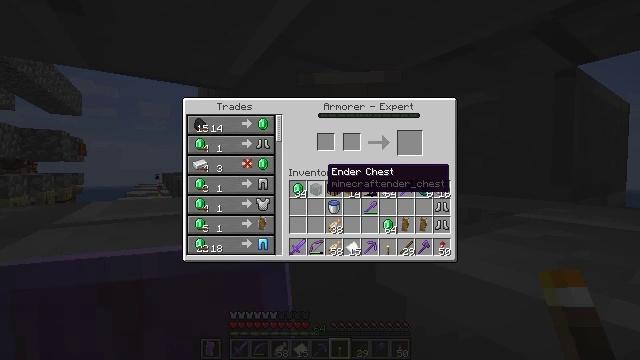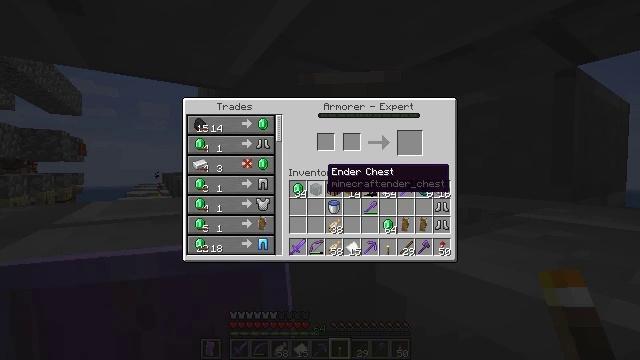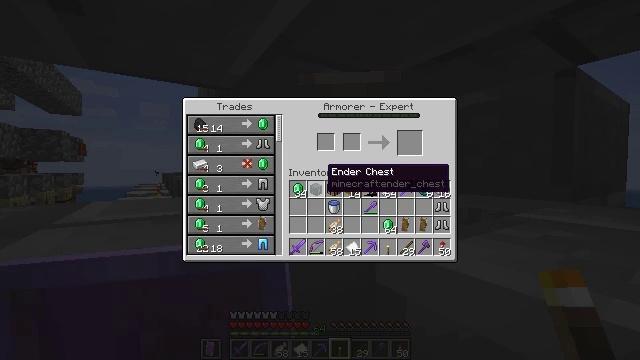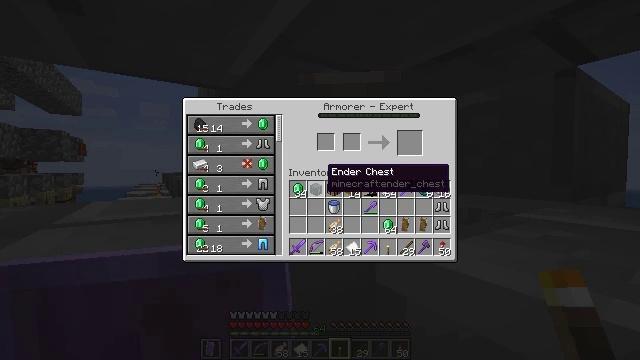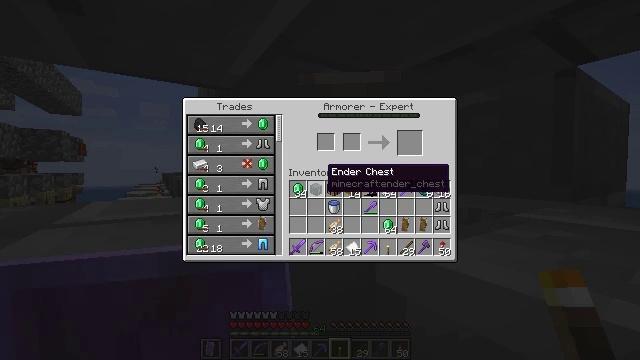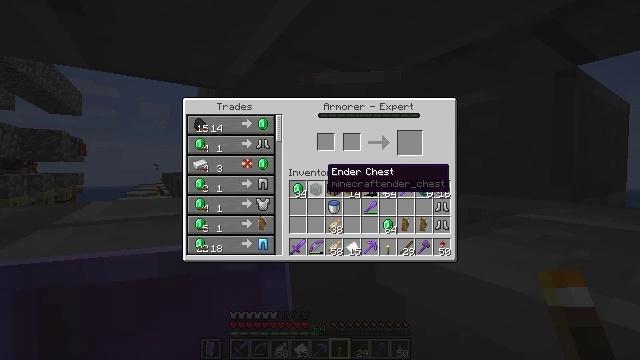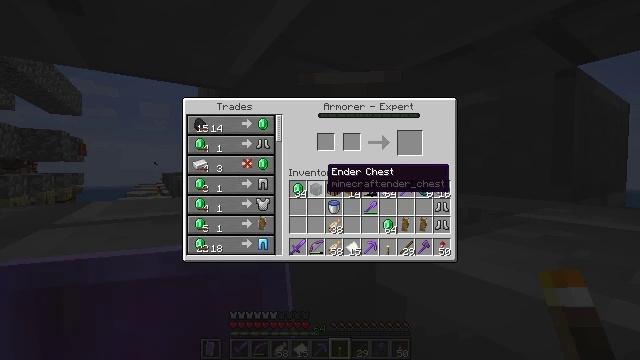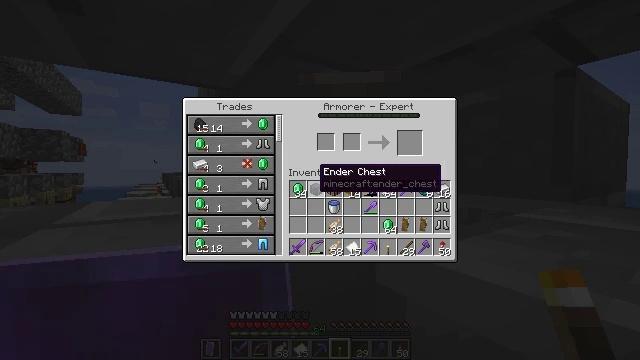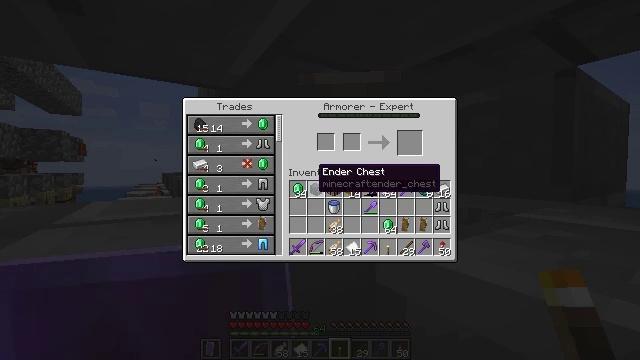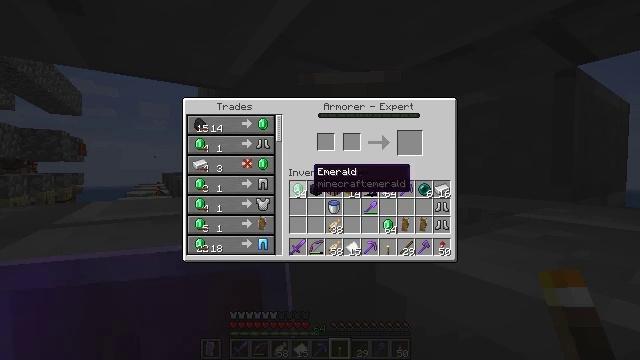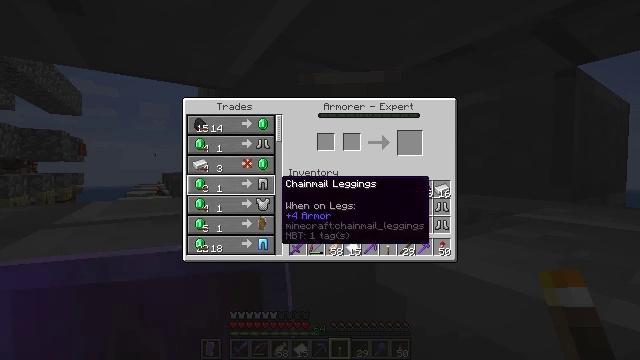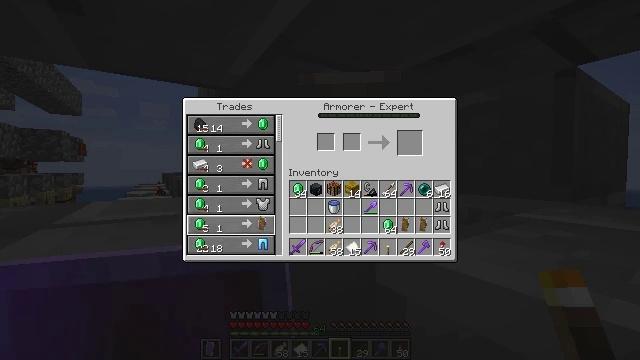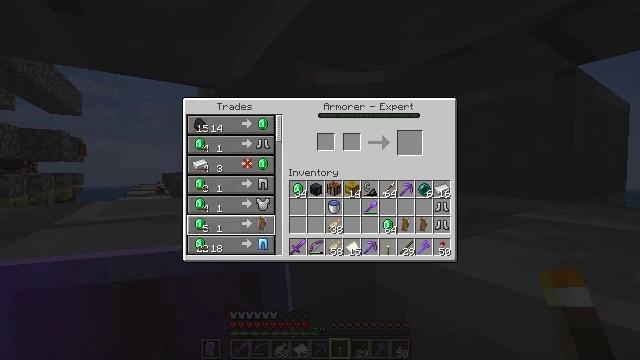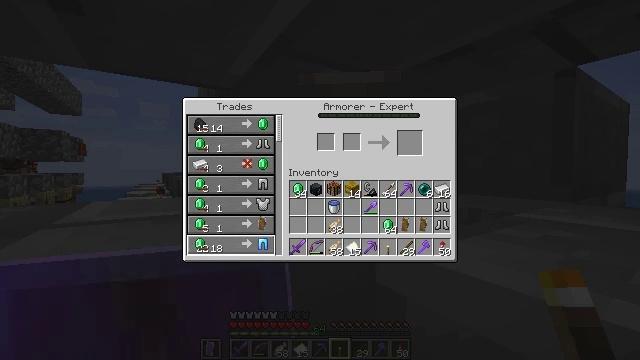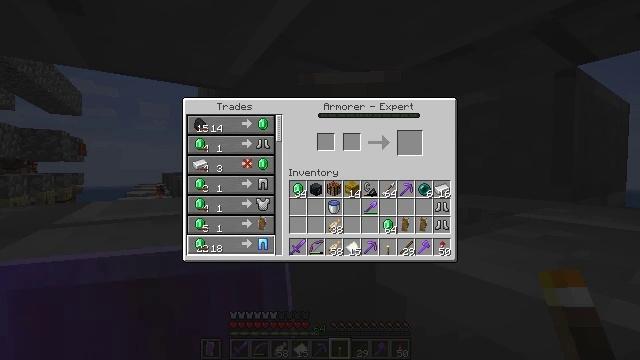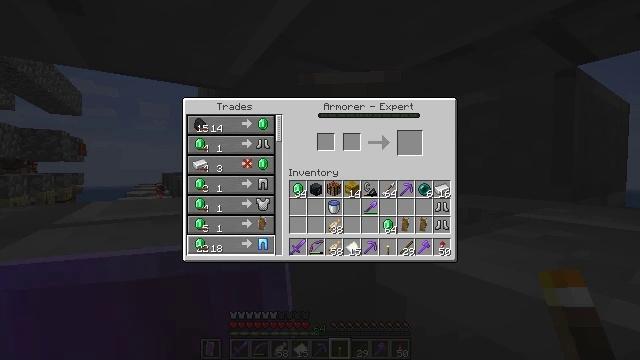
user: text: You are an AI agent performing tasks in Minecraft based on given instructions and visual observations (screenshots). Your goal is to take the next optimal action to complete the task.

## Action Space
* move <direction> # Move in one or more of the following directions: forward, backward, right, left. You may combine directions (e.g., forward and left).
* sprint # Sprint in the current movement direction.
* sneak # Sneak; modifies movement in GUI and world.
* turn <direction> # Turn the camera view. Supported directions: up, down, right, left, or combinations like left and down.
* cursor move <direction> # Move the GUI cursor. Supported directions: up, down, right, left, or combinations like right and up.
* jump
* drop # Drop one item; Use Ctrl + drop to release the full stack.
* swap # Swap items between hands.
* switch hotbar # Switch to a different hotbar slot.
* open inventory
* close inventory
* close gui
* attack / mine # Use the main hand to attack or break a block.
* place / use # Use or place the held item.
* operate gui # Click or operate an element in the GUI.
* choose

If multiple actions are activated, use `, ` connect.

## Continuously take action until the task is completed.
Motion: motion action
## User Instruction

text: Use the crafting table to create chainmail leggings.
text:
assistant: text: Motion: no_op
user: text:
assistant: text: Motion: no_op
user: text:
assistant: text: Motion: no_op
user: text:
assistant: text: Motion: no_op
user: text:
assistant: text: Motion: no_op
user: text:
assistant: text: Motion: no_op
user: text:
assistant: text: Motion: no_op
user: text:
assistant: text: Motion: no_op
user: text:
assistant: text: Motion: no_op
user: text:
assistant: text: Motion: turn left and down
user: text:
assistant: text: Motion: turn left and down
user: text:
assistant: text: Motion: turn down
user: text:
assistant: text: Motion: turn down
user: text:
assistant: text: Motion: turn down
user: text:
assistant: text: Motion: no_op
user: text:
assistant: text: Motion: no_op
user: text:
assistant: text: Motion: no_op
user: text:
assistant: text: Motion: no_op
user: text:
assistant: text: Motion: no_op
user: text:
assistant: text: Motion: no_op
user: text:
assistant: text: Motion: no_op
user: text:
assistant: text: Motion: no_op
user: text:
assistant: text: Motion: no_op
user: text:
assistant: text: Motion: no_op
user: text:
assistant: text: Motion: no_op
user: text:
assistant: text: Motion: no_op
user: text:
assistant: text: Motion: no_op
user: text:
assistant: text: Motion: no_op
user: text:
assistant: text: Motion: no_op
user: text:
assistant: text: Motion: no_op